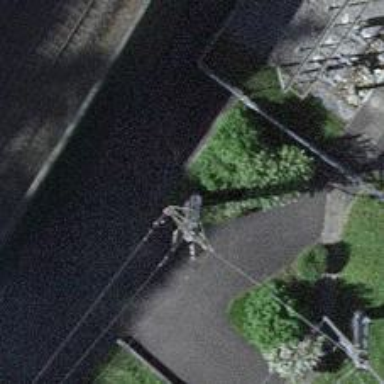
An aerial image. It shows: Termination power pole with tower type.